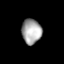
Tissue: lung
Cell type: Endothelial cells
Senescence score: 0.7154
Nuclear area (px): 481
Mean DAPI intensity: 166.958